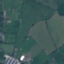
Land use / land cover class: Pasture